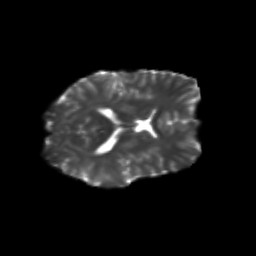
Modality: T2w
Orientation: axial
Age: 26
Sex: female
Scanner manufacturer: siemens
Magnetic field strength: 3 T
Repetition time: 3.5 s
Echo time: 0.104 s